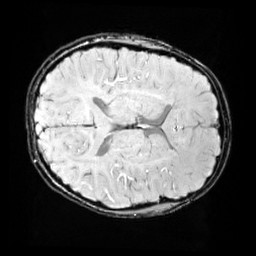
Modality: SWI
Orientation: axial
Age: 10
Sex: male
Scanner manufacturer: siemens
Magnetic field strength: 3 T
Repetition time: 0.027 s
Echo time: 0.02 s